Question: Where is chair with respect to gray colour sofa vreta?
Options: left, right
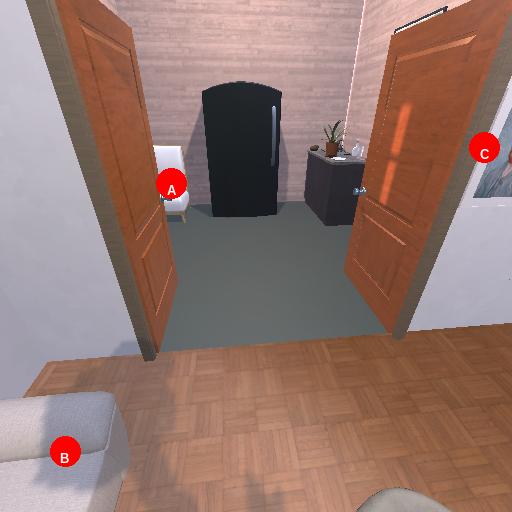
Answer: left